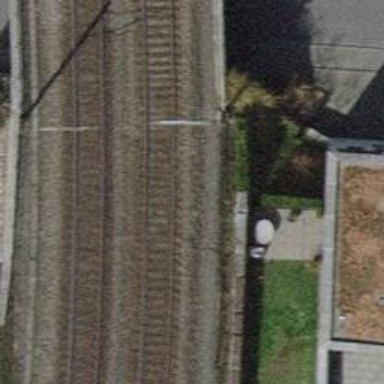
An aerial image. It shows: Railway bridge with electrified contact lines.